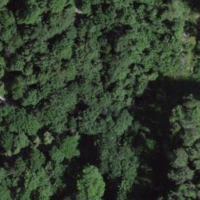
EUNIS habitat code: 53
Species observed at this site:
Prunus spinosa